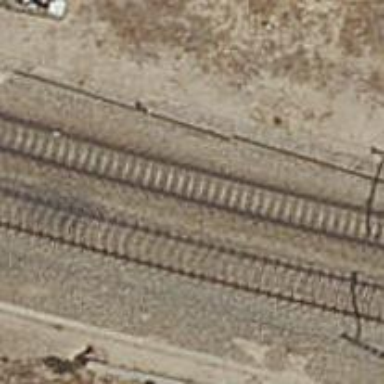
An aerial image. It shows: Bridge with electrified railway tracks featuring contact line.